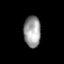
Tissue: prostate
Cell type: Epithelial cells
Senescence score: 0.1863
Nuclear area (px): 519
Mean DAPI intensity: 154.821